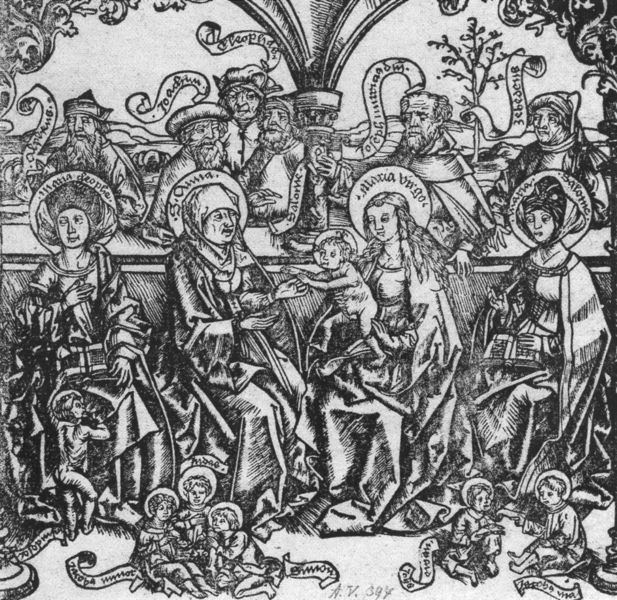
Titel: Heilige Sippe
Institution: Gotha, Schlossmuseum
Schlagwörter: baum, landschaft, holz, männer, alt, band, salome, gelehrte, kind, holzschnitt, graphik, baby, buch, druck, schnitt, stich, christus, jesus, heilige, bänder, maria, madonna, spruch, anna, marienbild, schriftbänder, joachim, heilige sippe, maria salome